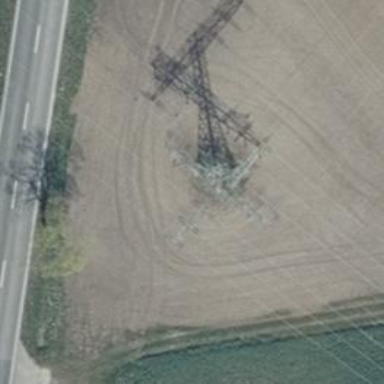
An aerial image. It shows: Power tower.